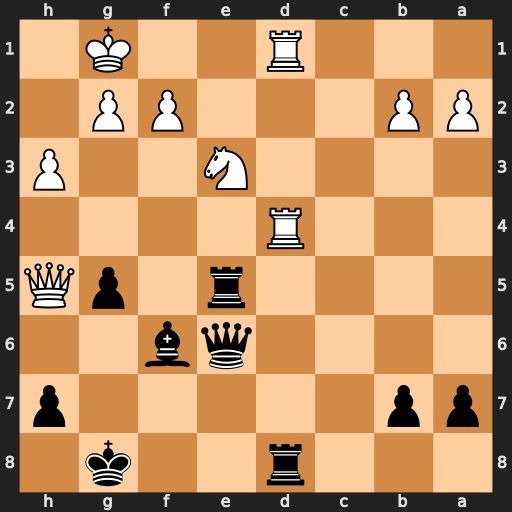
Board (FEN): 3r2k1/pp5p/4qb2/4r1pQ/3R4/4N2P/PP3PP1/3R2K1
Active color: b
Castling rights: -
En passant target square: -
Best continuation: Rxd4 Rxd4 Rxe3